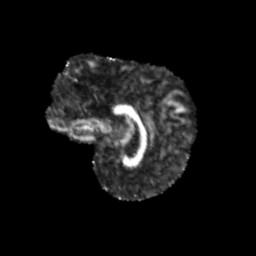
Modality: FA
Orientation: sagittal
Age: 11
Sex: female
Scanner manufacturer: siemens
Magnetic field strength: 3 T
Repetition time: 3.8 s
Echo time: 0.07 s